Field crop: maize
Growth stage: 2
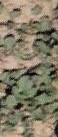
Species: convolvulus